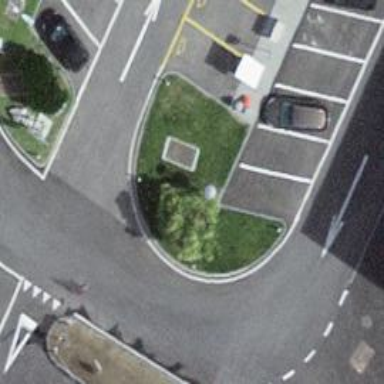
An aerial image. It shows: Charging station.